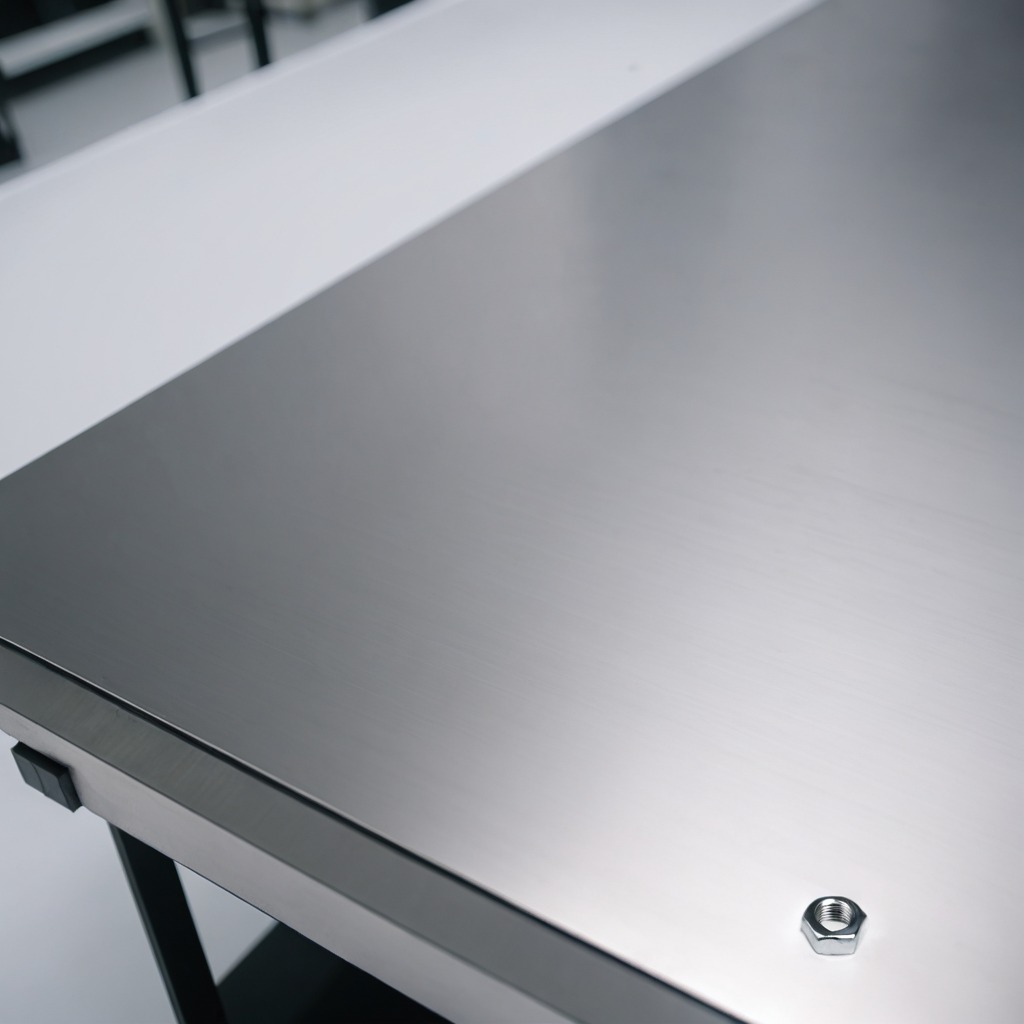
A metal nut lies on a stainless steel table in a high-end prototyping lab.